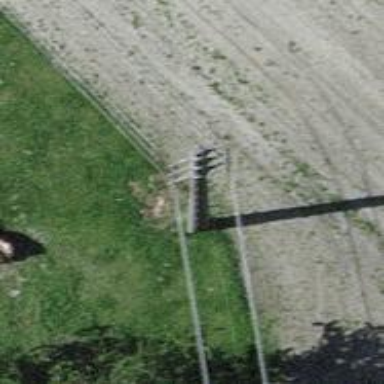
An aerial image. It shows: Concrete power pole.